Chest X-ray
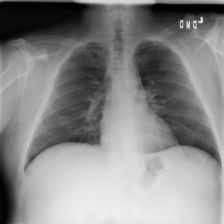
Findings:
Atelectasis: negative
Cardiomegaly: negative
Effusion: negative
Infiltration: negative
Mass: negative
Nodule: negative
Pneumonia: negative
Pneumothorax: negative
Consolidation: negative
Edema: negative
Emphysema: negative
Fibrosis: negative
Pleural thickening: negative
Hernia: negative